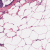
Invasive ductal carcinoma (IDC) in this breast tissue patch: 0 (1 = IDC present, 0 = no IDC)